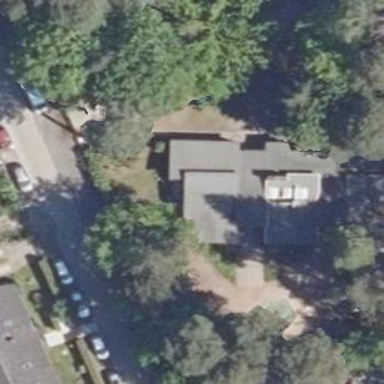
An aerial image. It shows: Kindergarten building.